Question: After i get pass 20 on the user end my if/else doesn't pick up the next variation of the equatuion. I know its because of setting the total = (numberofchecks * twentychecks) + (fee); but i can't figure out what to use to get it to move to the next variation of the equation. The negative, over 1000, and format exceptions work.
total = (numberofchecks * twentychecks) + (fee);
'''
TotalLabel.Text = total.ToString("C");
// if else (5 or 6)
if ( numberofchecks < 20 && numberofchecks == 0)
{
total = (numberofchecks * twentychecks) + (fee);
}
else if ( numberofchecks < -1)
{
MessageBox.Show("Number of checks must be between 0 and 1000");
}
else if (numberofchecks == 20 && numberofchecks <= 39)
{
total = (numberofchecks * thirtyninechecks) + (fee);
}
else if (numberofchecks == 40 && numberofchecks <= 59)
{
total = (numberofchecks * fiftyninechecks) + (fee);
}
else if (numberofchecks == 60 && numberofchecks <=1000)
{
total = (numberofchecks * thousandchecks) + (fee);
}
else if (numberofchecks > 1000)
{
MessageBox.Show("Number of checks must be between 0 and 1000");
}
}
catch(FormatException )
{
MessageBox.Show(" Please enter a number");
}
'''

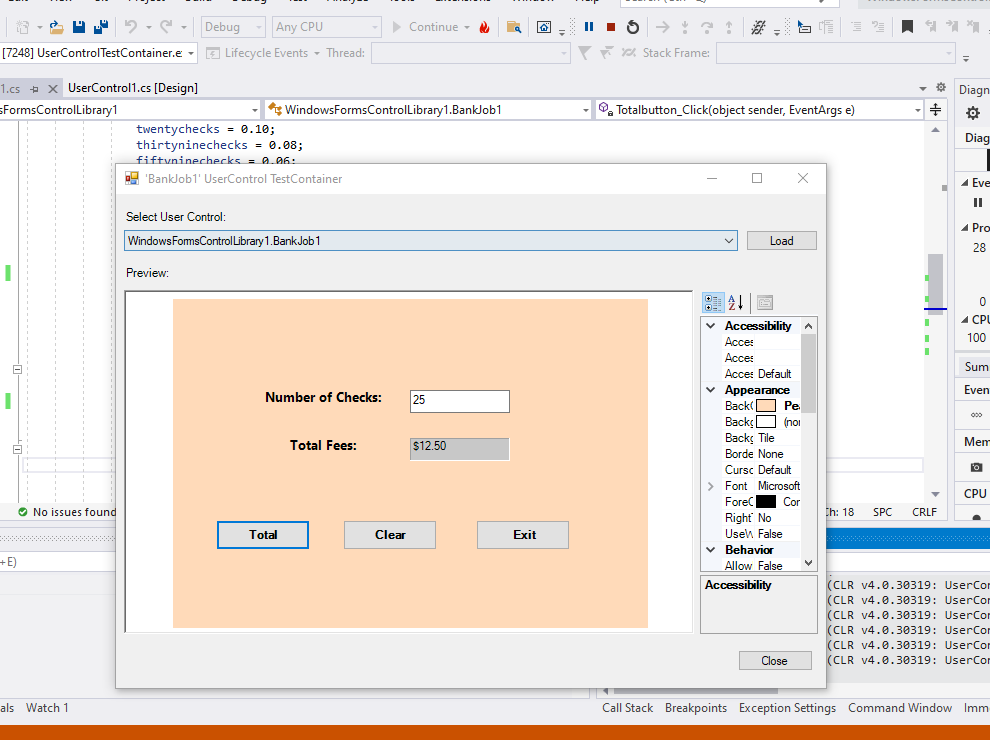
Answer: Looking at the code, seems the conditions are not set up correctly.
A better conditional set up is to always check for inappropriate cases first.
So the following checks scope can be reduced to valid ones.
'''
// Check inappropriate cases first to reduce the scope of other checks
if (numberofchecks < 0 || numberofchecks >= 1000) {
MessageBox.Show("Number of checks must be between 0 and 1000");
} else {
// Guess you don't want 20 to satisfy the twentychecks as well?
if (numberofchecks < 20) {
// cases: 0 to 19
total = (numberofchecks * twentychecks) + (fee);
} else if (numberofchecks < 40) {
// cases: 20 to 39
total = (numberofchecks * thirtyninechecks) + (fee);
} else if (numberofchecks < 60) {
// cases: 40 to 59
total = (numberofchecks * fiftyninechecks) + (fee);
} else {
// cases: 60 to 999
total = (numberofchecks * thousandchecks) + (fee);
}
TotalLabel.Text = total.ToString("C");
}
'''